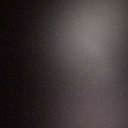
Screen state: off